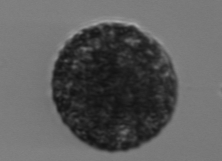
Label: Vicicitus_globosus